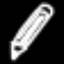
Label: pencil